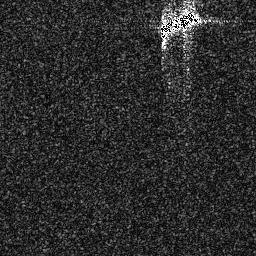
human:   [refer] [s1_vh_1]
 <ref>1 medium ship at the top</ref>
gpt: <box>[[61, 2, 78, 17, 0]]</box>